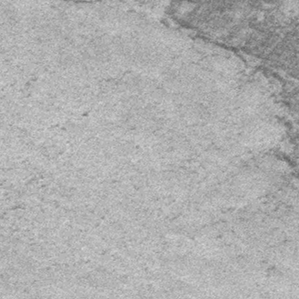
Label: frost